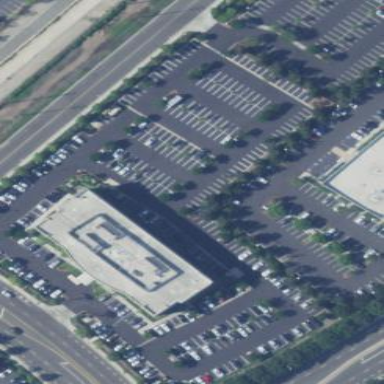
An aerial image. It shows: Office building.